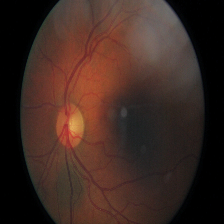
Diabetic retinopathy grade: Moderate